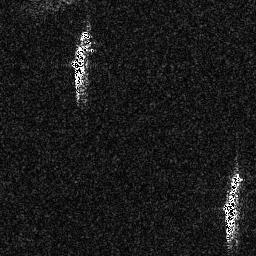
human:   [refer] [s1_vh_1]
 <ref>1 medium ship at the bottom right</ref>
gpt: <box>[[85, 66, 94, 94, 0]]</box>